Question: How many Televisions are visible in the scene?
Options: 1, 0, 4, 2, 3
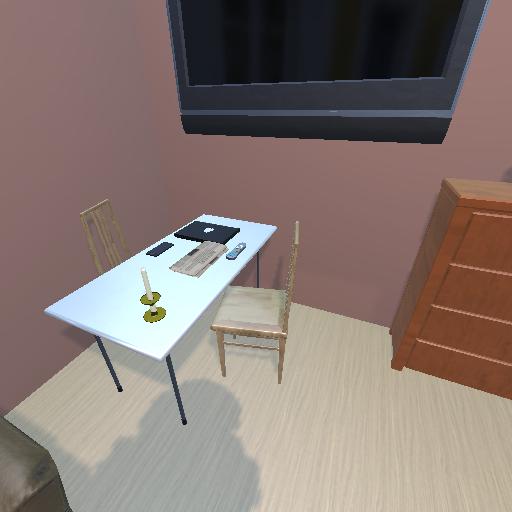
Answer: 1